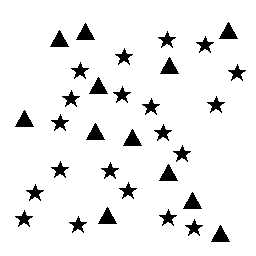
Squares: 0
Triangles: 12
Stars: 20
Total shapes: 32